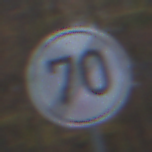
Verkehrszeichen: EndeGeschwindigkeit70
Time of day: SunriseSunset
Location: Outdoor (Nature)
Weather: PartlyCloudy
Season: Autumn
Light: Natural